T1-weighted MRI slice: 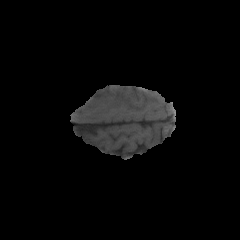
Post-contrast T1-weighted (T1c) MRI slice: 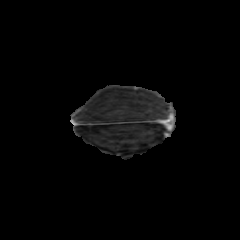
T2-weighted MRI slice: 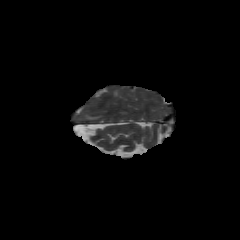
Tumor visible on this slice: yes